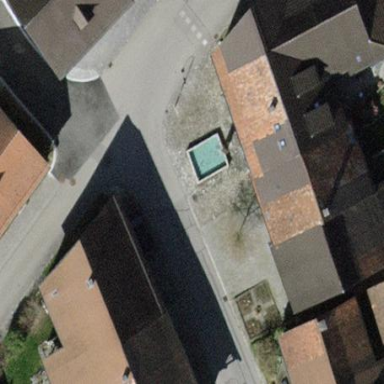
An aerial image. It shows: Semi-detached house with gabled roof.